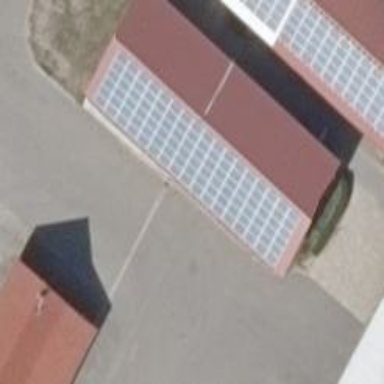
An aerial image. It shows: Solar photovoltaic panel generator producing electricity in small installation.